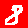
Digit: 8